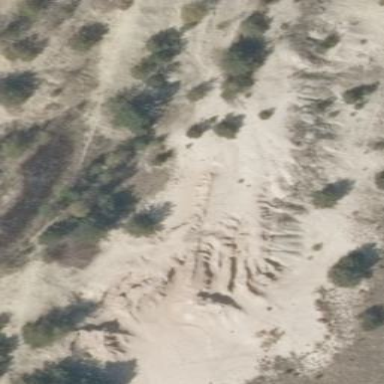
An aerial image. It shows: Sandy area in nature.